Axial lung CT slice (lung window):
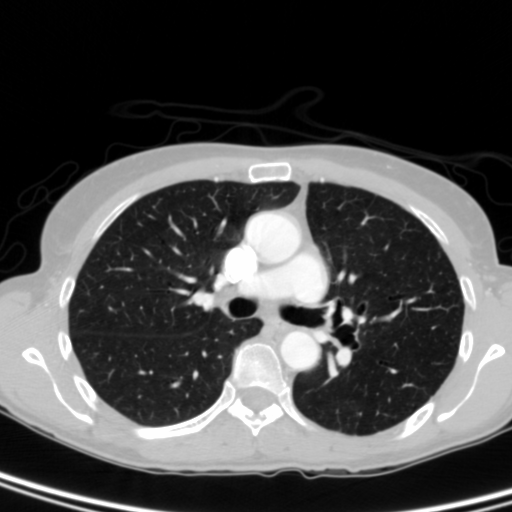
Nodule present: no